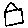
Label: house